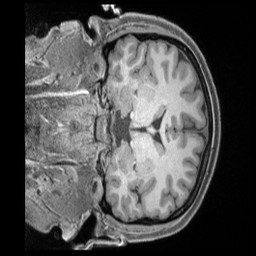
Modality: T1w
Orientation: coronal
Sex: female
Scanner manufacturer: siemens
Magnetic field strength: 3 T
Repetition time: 2.4 s
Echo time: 0.00222 s